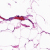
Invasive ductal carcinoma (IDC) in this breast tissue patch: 0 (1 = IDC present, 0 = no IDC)